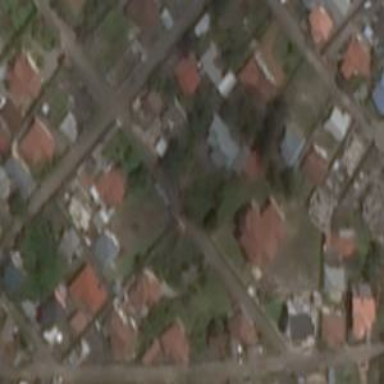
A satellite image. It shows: Residential road.